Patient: sex M, age 35
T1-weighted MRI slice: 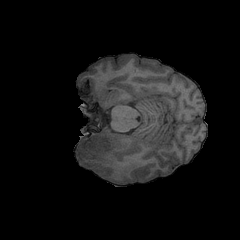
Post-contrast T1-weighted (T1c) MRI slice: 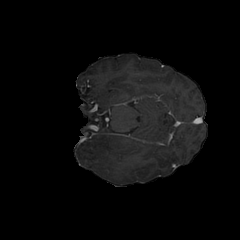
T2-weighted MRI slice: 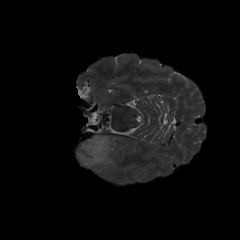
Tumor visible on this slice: yes
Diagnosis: Astrocytoma, IDH-mutant
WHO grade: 4